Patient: sex M, age 42
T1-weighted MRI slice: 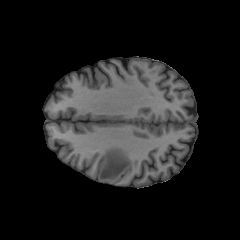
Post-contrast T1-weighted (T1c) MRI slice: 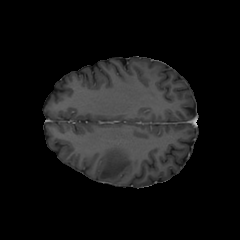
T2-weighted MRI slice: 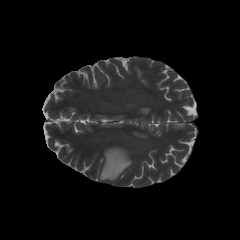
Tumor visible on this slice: yes
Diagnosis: Glioblastoma, IDH-wildtype
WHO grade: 4